Question: We have begun using the following branching structure in TFS 2010:

All changes so far have been performed in the Development branch, and all check-ins have been associated with a Task work item. The Tasks are all children either of a Bug or a Product Backlog Item work item. Each CI build is triggered for a particular changeset, and the changeset is associated with a Task, so we can manually figure out which Bug or PBI was just built.
Some time after the code has been built, deployed to our Integration environment and tested by the developer, it is merged to the Main branch. Obviously, more than one changeset may be merged to Main at the same time. The nightly build will build this code if we don't manually trigger the nightly before that. QA will later deploy one of these "Main" builds to the QA environment.
There may have been several builds of the Main branch since the last time QA have deployed. These builds are associated with the "Merge" changesets, not with the original changesets which were associated with the Tasks.
How do I determine the set of tasks which have been addressed by a given "Main" build, which is a build of a different branch than the one associated with the Task work items?
Once we've begun preparing for a release, we may very well need to make changes in the Release branch, which will complicate things further since we will be merging back from Release to Main, and the Release changesets will be associated with Tasks. Those will then be merged to Development, making life even more interesting!
---
P.S. The question "<URL>" comes close to asking the same question, but not quite.
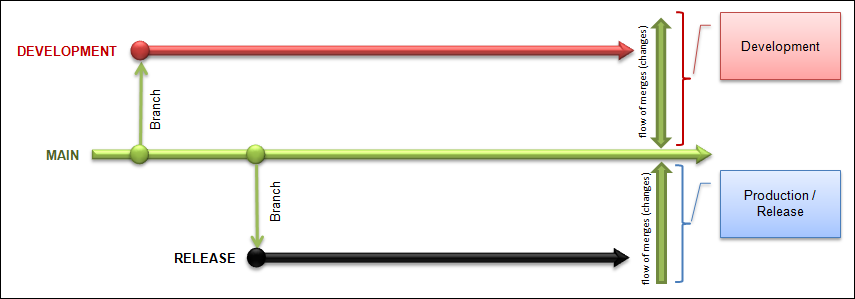
Answer: Take a look at Jacob Ehn's blog post <URL>. It will automatically associate the work items that were associated with the merged changesets. So when you merge to Main or Release the work items will be associated with the changesets in those branches, and the work items will be included in the build reports for builds off of those branches. The plug-in is super easy to deploy.